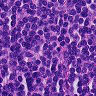
Metastatic tissue present: no